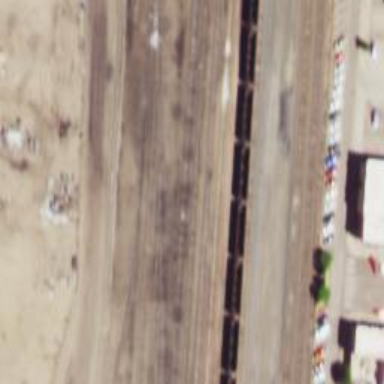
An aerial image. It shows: Railway siding for service.